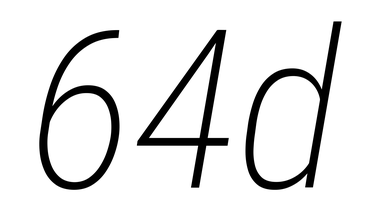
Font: Roboto-Italic_Condensed_ExtraLight_Italic